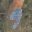
Label: 9